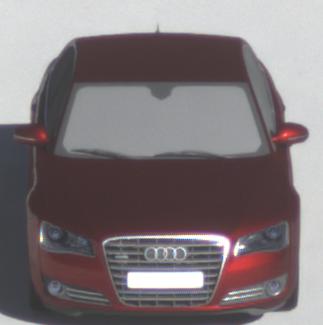
Make: Audi
Model: A8 D4
Model produced from: 2009
Model produced until: 2017
Doors: 4
Color: red
Road condition: dry road
Daytime: morning or afternoon
Contrast: high contrast